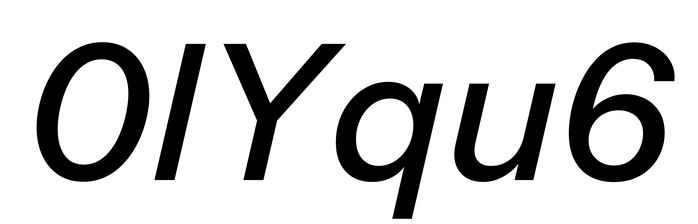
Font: InstrumentSans-Italic_Medium_Italic